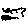
Label: square